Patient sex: M
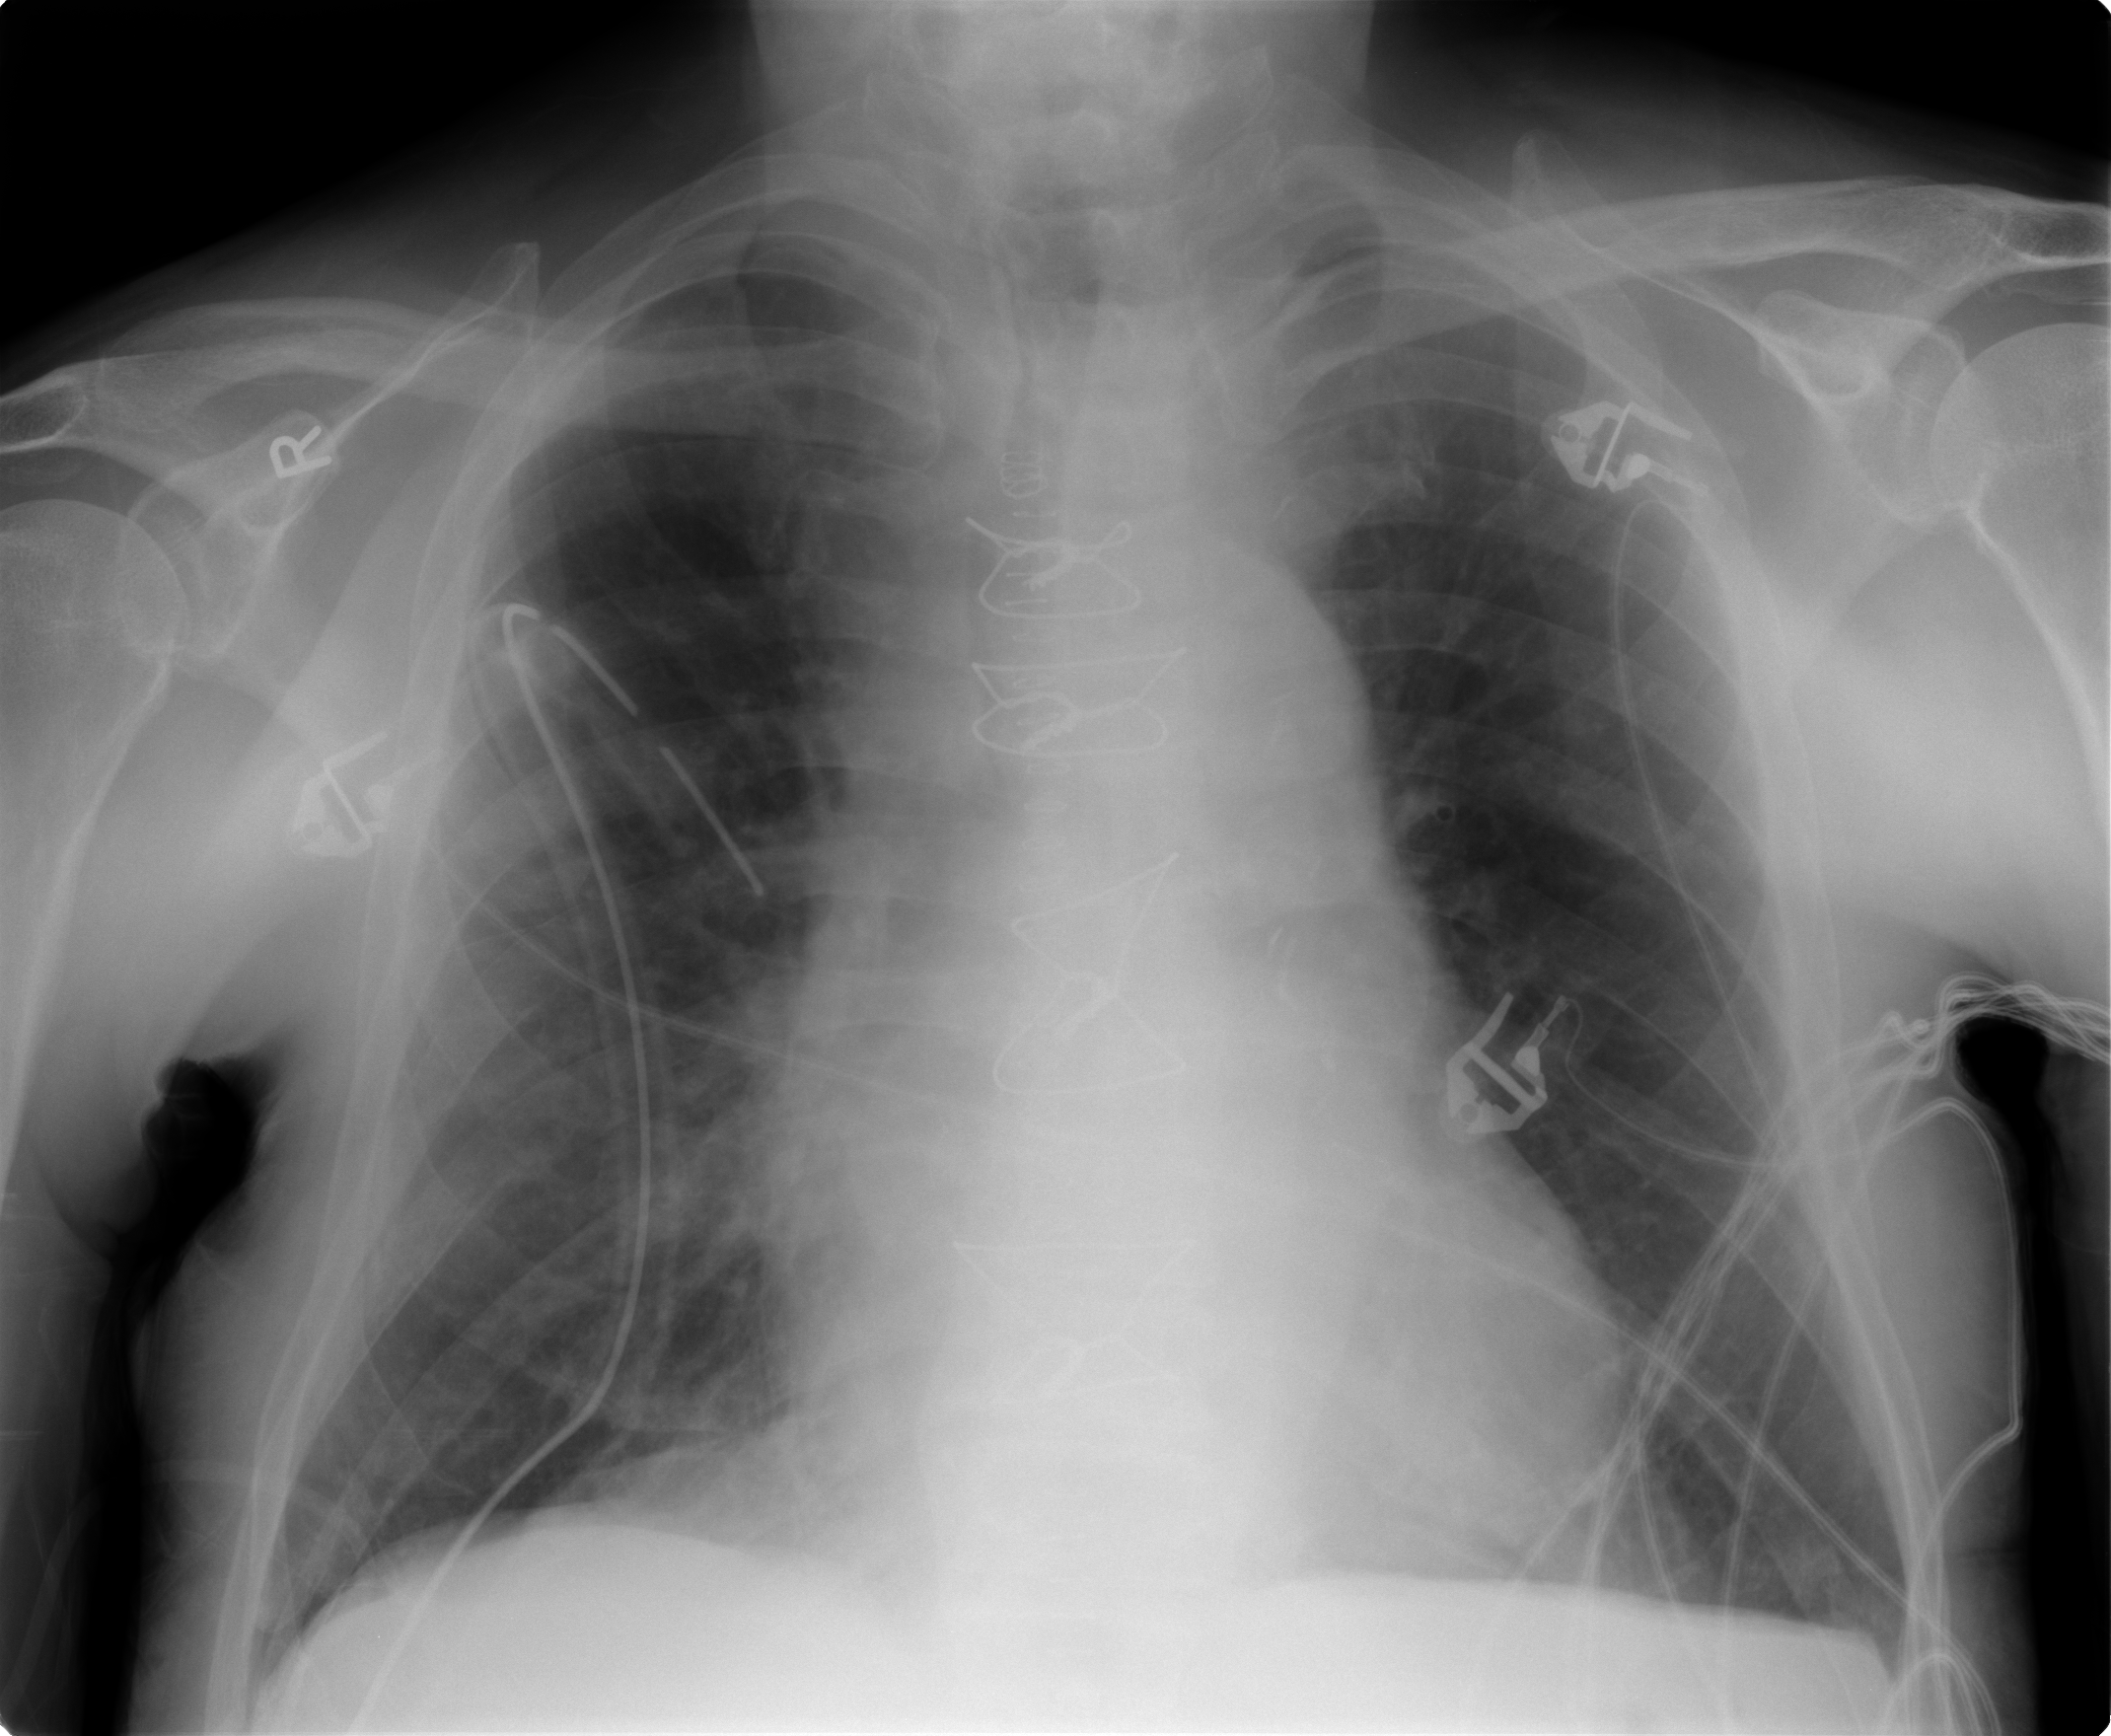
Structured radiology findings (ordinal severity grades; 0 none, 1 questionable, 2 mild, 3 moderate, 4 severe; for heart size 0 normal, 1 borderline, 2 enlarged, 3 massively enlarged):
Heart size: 2
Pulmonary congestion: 2
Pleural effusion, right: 0
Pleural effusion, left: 0
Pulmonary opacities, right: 0
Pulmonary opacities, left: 0
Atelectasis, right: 2
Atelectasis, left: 0